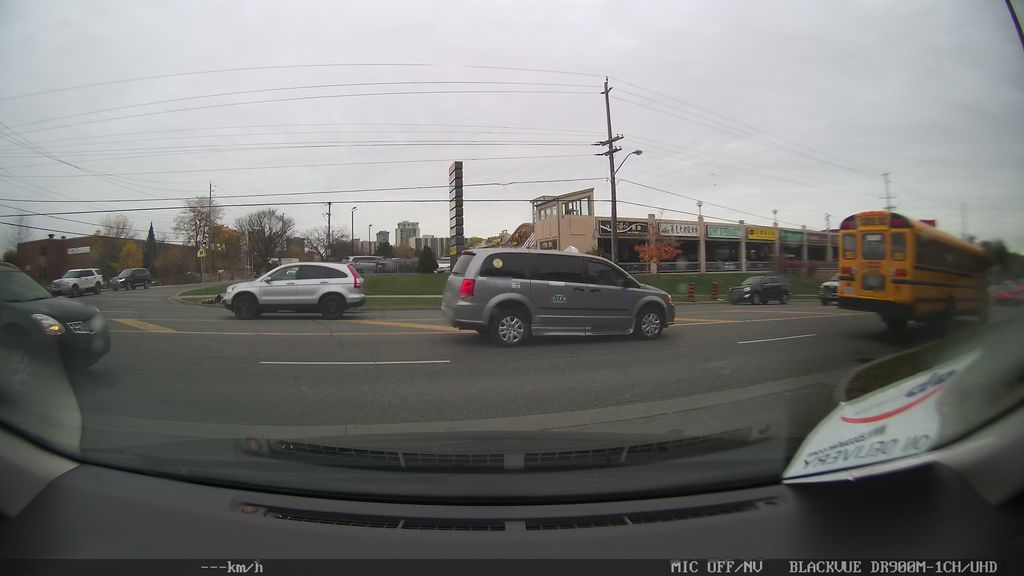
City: toronto